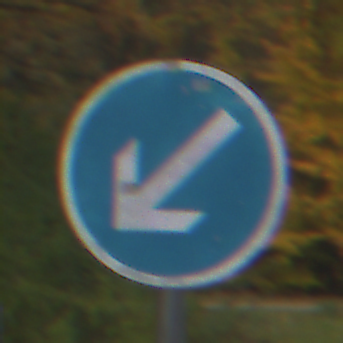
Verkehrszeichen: VorgeschriebeneVorbeifahrtLinks
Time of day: Midday
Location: Outdoor (Nature)
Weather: Overcast
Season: Autumn
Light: Natural